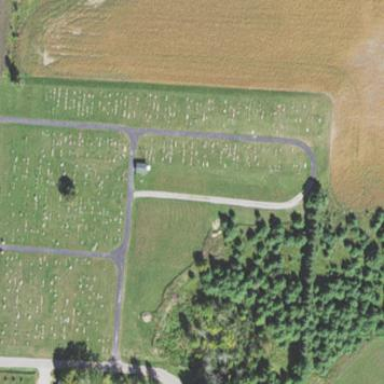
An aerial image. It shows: Cemetery.